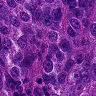
Metastatic tissue present: yes